Interaction volume radius: 10 \u00c5
Interaction volume height: 30 \u00c5
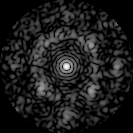
Disorder parameter: 0.6703